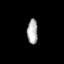
Tissue: lung
Cell type: Fibroblasts
Senescence score: 0.5745
Nuclear area (px): 263
Mean DAPI intensity: 169.335